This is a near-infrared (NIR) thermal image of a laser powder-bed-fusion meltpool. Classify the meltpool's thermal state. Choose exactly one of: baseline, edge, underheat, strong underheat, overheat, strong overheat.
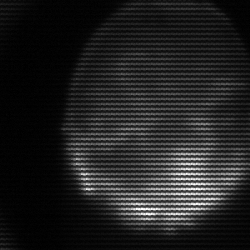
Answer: edge